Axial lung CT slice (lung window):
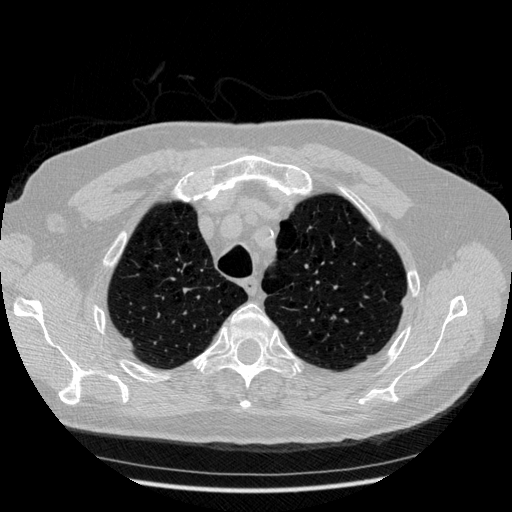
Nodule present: no